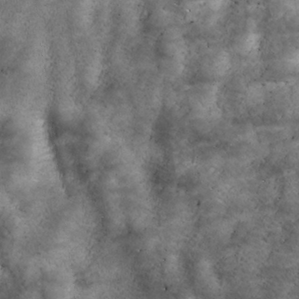
Label: non_frost